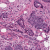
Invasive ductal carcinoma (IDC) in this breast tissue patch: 1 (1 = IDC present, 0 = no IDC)